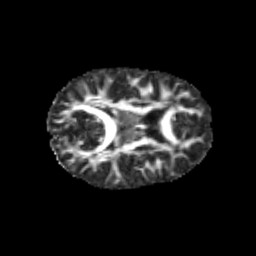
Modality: FA
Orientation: axial
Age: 10
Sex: female
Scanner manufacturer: siemens
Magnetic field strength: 3 T
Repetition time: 3.8 s
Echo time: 0.07 s